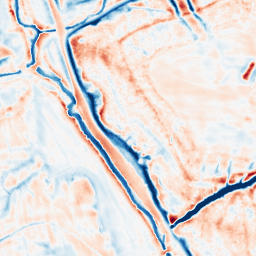
Category: edge_preserving
Decomposition family: bilateral
Decomposition parameters: d: 21
sigma_color: 25
sigma_space: 50
Upsampling method: cubic_mitchell
Upsampling parameters: scale: 2
Upsampling scale: 2